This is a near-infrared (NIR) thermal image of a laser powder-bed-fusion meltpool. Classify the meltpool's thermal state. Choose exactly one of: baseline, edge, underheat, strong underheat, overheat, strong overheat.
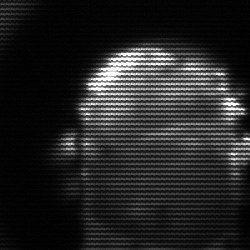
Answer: baseline